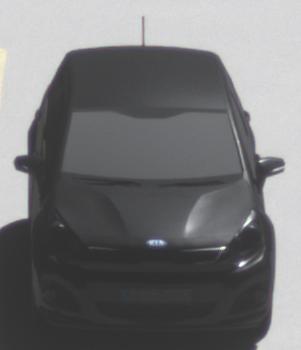
Make: KIA
Model: Rio 1.2
Detailed model: Rio (UB)
Model produced from: 2011/09
Model produced until: 2015/01
Doors: 3
Color: black
Road condition: dry road
Daytime: midday
Contrast: high contrast